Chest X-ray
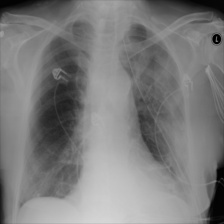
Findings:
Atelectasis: negative
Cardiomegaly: negative
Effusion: negative
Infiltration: negative
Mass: negative
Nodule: negative
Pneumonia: negative
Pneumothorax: positive
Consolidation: negative
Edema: negative
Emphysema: negative
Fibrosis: negative
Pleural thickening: negative
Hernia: negative